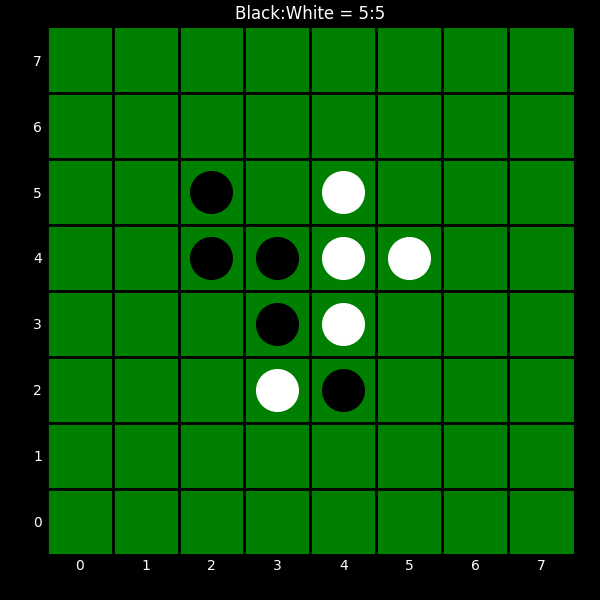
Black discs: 5
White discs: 5